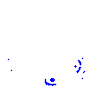
Particle: pion